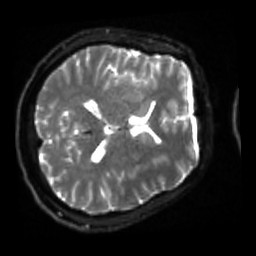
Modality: sbref
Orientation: axial
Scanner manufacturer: siemens
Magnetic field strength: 3 T
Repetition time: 4 s
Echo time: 0.0594 s